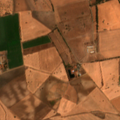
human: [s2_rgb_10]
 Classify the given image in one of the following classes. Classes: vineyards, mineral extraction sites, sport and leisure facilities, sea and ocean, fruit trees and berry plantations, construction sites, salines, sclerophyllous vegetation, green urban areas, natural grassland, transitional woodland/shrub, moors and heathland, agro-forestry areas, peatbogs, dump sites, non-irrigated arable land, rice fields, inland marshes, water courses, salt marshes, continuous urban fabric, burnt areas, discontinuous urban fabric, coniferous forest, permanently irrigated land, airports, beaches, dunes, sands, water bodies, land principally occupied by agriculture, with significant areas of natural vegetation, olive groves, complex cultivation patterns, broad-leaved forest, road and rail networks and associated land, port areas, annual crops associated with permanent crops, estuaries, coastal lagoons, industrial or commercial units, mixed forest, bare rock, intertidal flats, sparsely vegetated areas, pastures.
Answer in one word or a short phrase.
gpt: non-irrigated arable land, permanently irrigated land, complex cultivation patterns